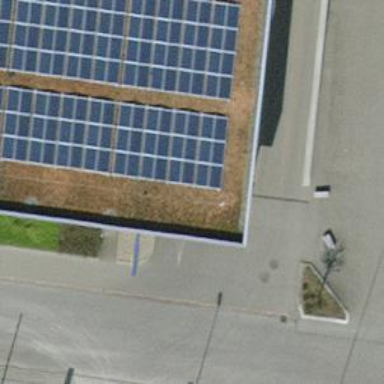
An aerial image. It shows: Parking entrance.